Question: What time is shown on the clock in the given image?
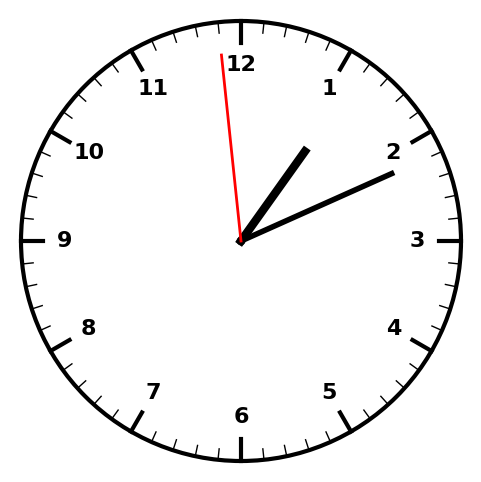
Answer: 01:10:59